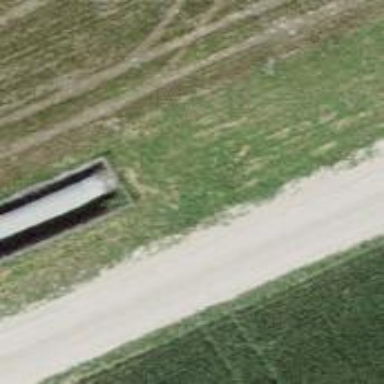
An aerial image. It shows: Culvert tunnel.